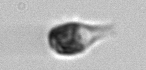
Label: Balanion